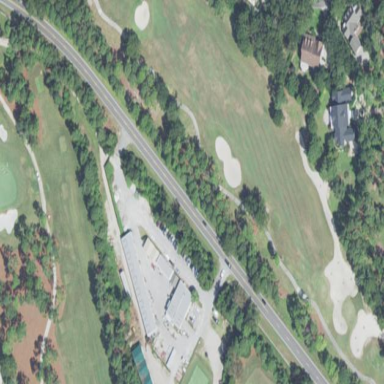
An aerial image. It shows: Grassy area designated as golf fairway.